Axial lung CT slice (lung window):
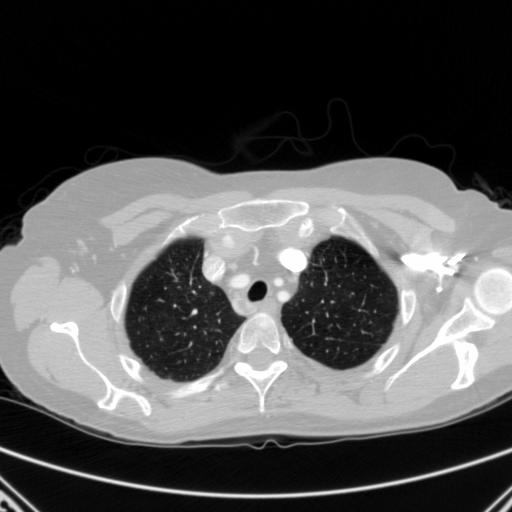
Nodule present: no